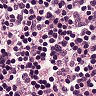
Metastatic tissue present: no